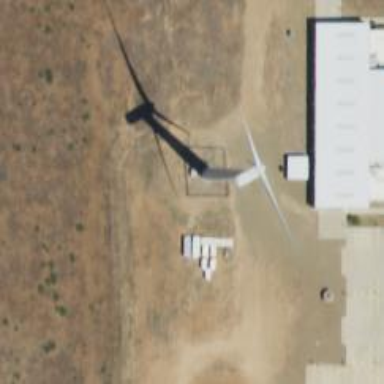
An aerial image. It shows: Wind generator using horizontal axis wind turbines.